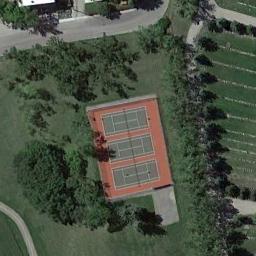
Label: tennis_court